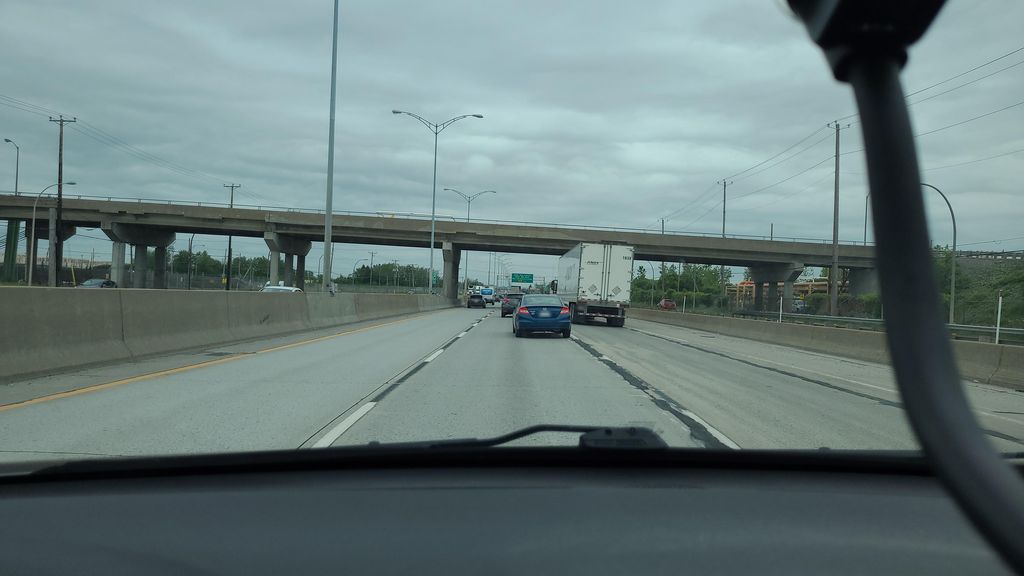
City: montreal